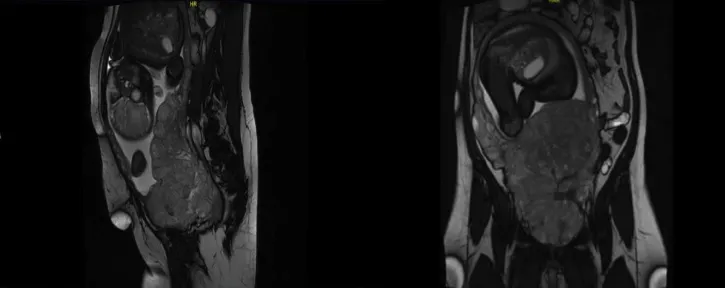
Magnetic resonance imaging showing placenta percreta with invasion of the urinary bladder fundus. There was also suspicion of invasion to the anterior wall of the rectum and lower sigmoid colon associated with congested pelvic vessels.
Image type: radiology (mri)